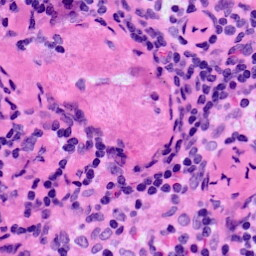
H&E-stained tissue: LymphNode